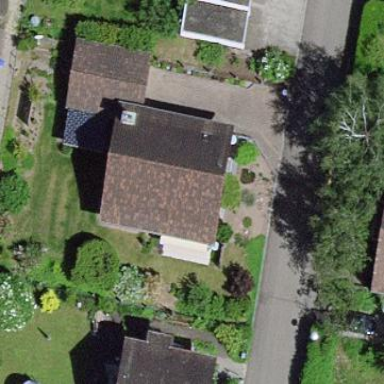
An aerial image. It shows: Detached building.